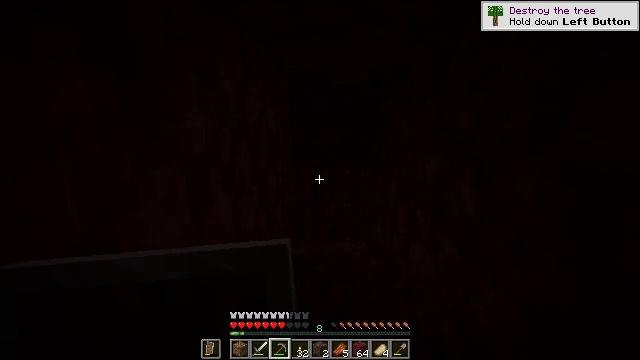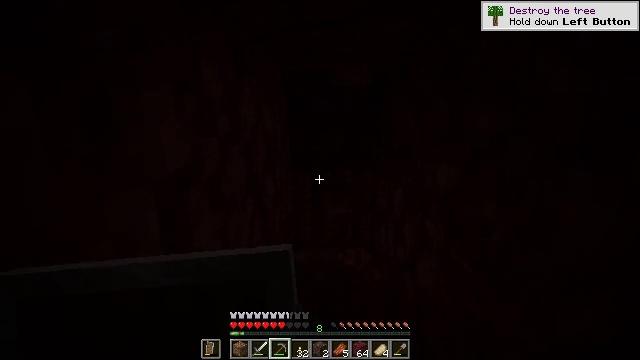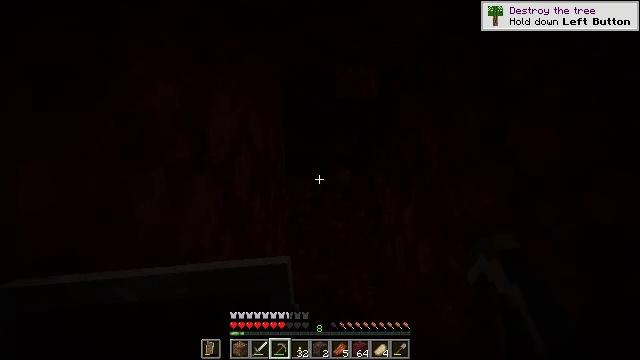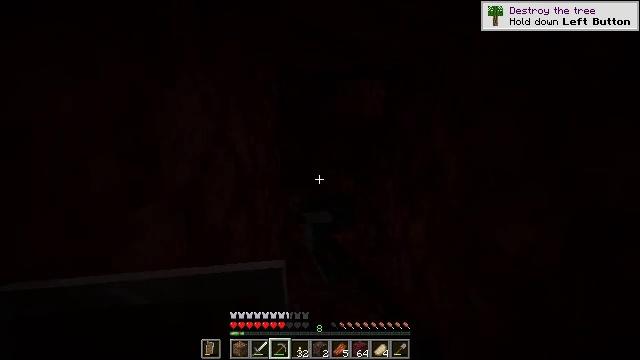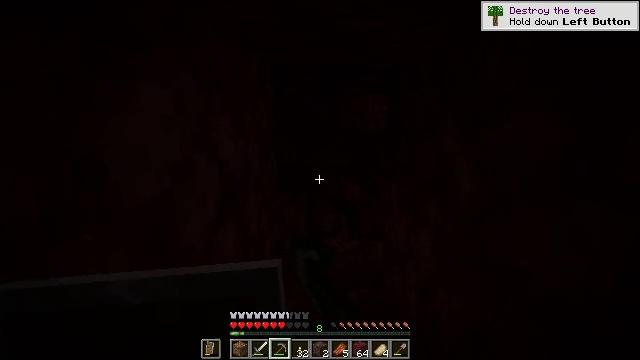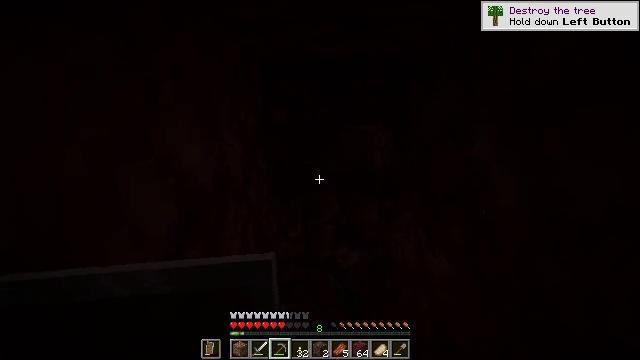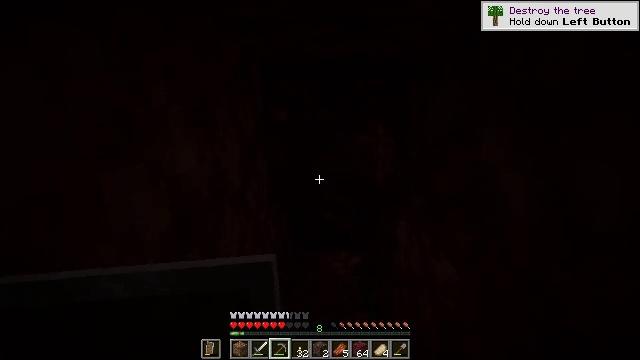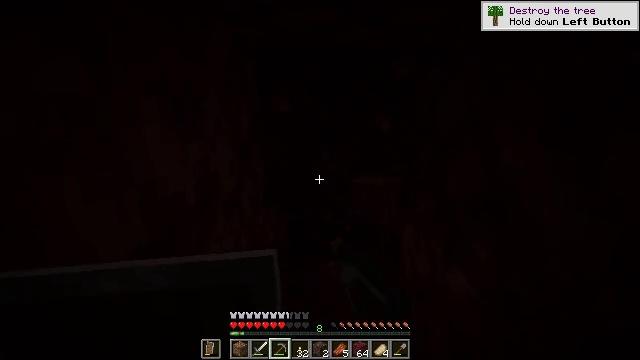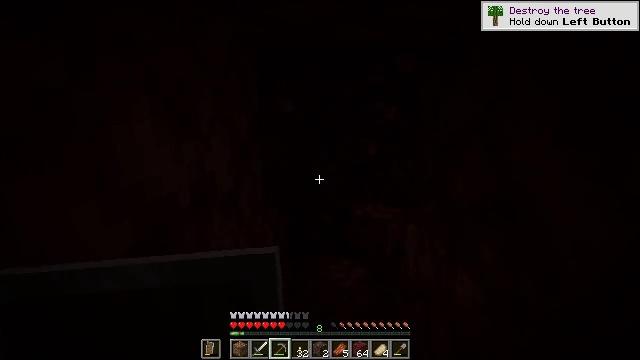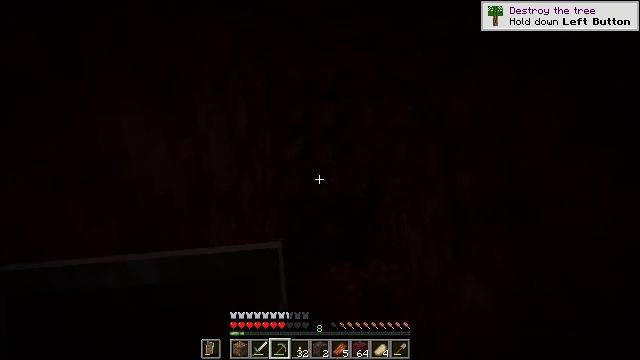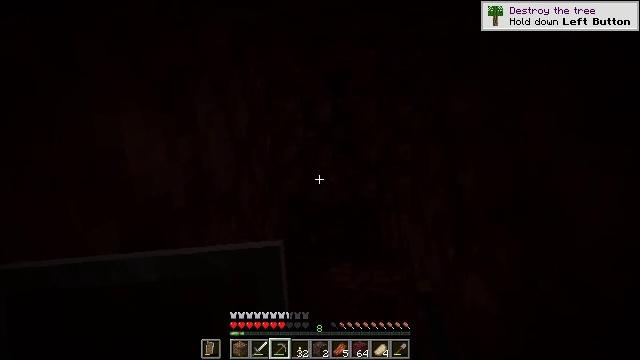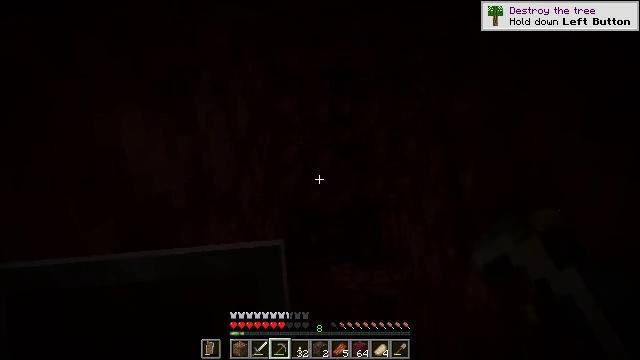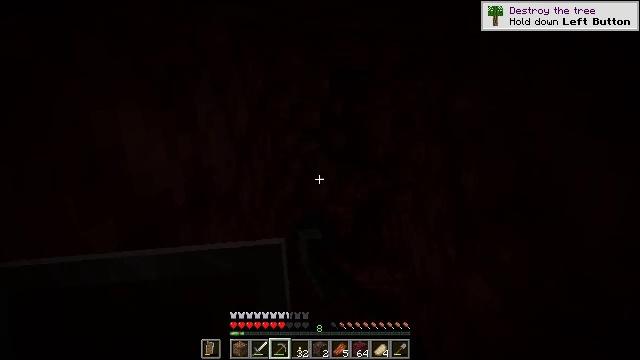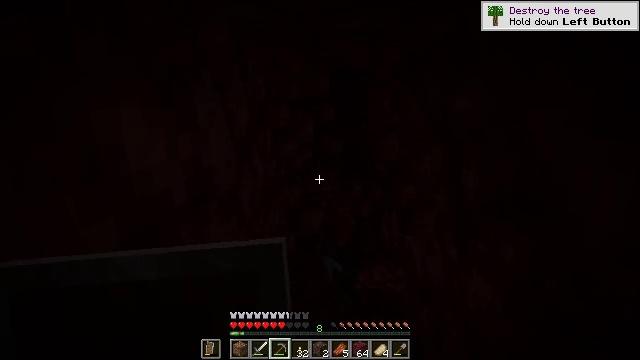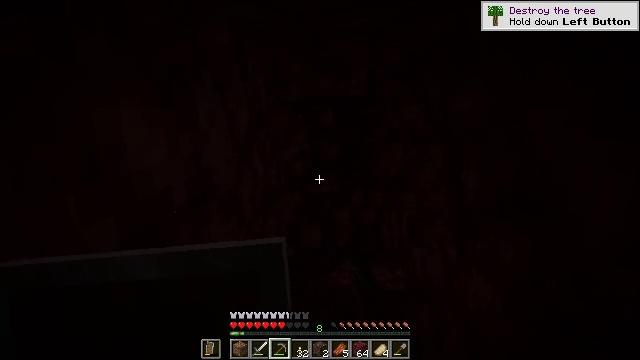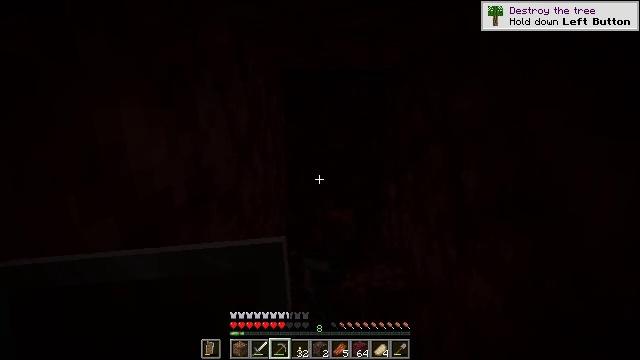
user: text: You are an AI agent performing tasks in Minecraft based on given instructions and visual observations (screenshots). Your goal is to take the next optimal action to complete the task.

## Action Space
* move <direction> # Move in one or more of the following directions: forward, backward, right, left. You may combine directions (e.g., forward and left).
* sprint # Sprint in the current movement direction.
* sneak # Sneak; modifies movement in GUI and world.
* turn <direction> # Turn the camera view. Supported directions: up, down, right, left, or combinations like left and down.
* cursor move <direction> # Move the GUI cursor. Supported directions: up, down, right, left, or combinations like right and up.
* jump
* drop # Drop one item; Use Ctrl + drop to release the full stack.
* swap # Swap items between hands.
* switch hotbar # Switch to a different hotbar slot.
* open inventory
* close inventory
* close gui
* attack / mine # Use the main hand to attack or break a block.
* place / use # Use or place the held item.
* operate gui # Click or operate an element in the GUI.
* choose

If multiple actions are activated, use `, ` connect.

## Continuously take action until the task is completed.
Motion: motion action
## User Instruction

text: Mine the netherrack in the Nether.
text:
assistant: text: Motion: move forward, attack / mine
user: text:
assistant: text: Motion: move forward, attack / mine
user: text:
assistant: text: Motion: move forward, attack / mine
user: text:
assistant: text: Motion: move forward, attack / mine
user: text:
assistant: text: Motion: move forward, attack / mine
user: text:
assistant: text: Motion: attack / mine
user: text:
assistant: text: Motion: attack / mine
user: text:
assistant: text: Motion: attack / mine
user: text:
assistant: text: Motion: attack / mine
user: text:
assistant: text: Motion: attack / mine
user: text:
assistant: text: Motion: attack / mine
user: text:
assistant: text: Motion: attack / mine
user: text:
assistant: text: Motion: attack / mine
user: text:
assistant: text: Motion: attack / mine
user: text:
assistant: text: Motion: attack / mine
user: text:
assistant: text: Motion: attack / mine
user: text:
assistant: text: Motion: attack / mine
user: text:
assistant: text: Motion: attack / mine
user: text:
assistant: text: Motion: attack / mine
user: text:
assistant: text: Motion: attack / mine
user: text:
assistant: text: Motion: attack / mine
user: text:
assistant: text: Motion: move forward, attack / mine
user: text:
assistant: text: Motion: move forward, attack / mine
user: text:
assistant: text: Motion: move forward, attack / mine
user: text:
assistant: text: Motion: move forward, attack / mine
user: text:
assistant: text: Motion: move forward, attack / mine
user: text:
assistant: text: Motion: attack / mine
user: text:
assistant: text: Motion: attack / mine
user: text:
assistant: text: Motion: attack / mine
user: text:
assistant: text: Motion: attack / mine